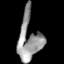
Tissue: skin
Cell type: Fibroblasts
Senescence score: 0.8109
Nuclear area (px): 923
Mean DAPI intensity: 149.316